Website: lowes
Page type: account-selection
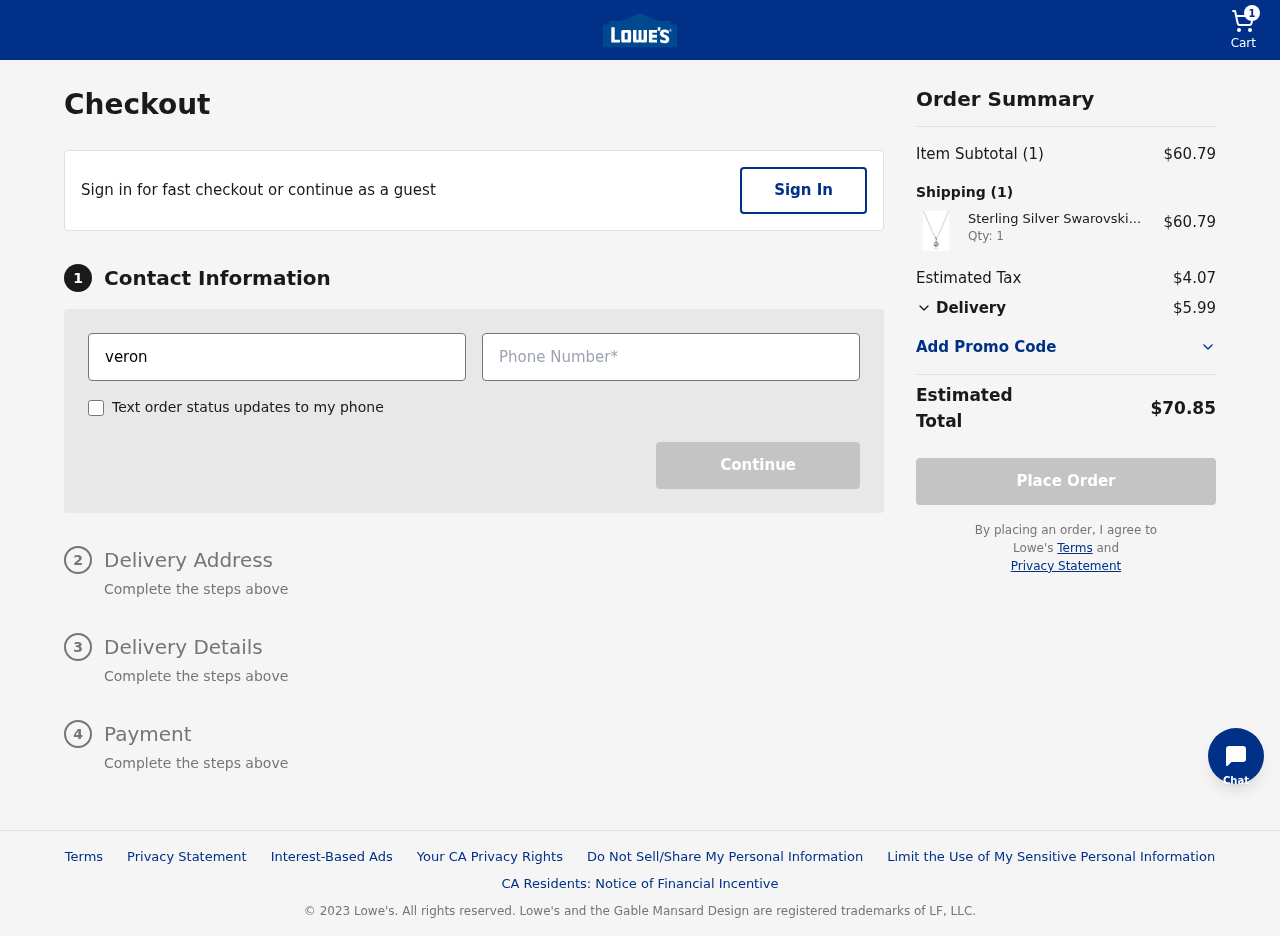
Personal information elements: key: PII_EMAIL
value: veronicayoung@yahoo.com
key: PII_PHONE
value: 5248079602
Product elements: key: PRODUCT1_NAME
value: Sterling Silver Swarovski Crystal Halo Pendant Necklace, 18"
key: PRODUCT1_PRICE
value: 60.79
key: PRODUCT1_QUANTITY
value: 1
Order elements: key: ORDER_NUM_ITEMS
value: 1
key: ORDER_SUBTOTAL
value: $60.79
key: ORDER_TAX
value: $4.07
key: ORDER_SHIPPING_COST
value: $5.99
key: ORDER_TOTAL
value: $70.85